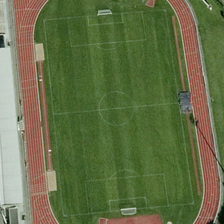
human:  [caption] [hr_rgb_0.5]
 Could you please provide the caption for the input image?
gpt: a football field is in the middle of a playground .

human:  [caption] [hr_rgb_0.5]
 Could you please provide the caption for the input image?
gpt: a football field is in the middle of a playground .

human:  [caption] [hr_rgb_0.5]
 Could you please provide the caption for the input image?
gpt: a football field is in the middle of a playground .

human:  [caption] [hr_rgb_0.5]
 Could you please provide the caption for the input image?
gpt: a football field is in the middle of a playground .

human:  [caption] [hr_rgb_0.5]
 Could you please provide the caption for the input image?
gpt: a football field is in the middle of a playground .